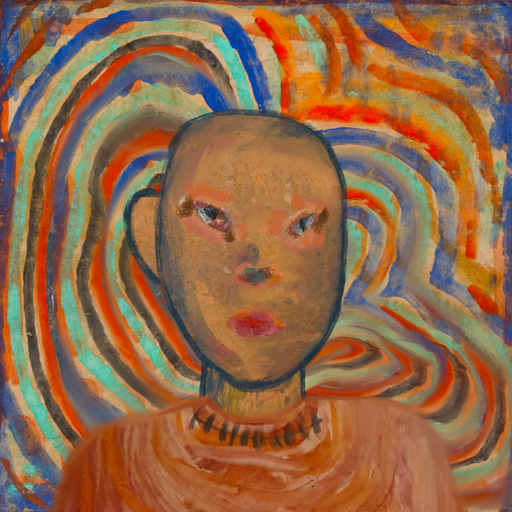
Background: Sisters, Head And Neck Front: In_The_Sun, Face Front: Boggyland, Bust: Pious_Lady, Hair Front: Blank, Head Accessory: Blank, Second Necklace: Blank, Necklace: In_The_Sun, Baby: Blank